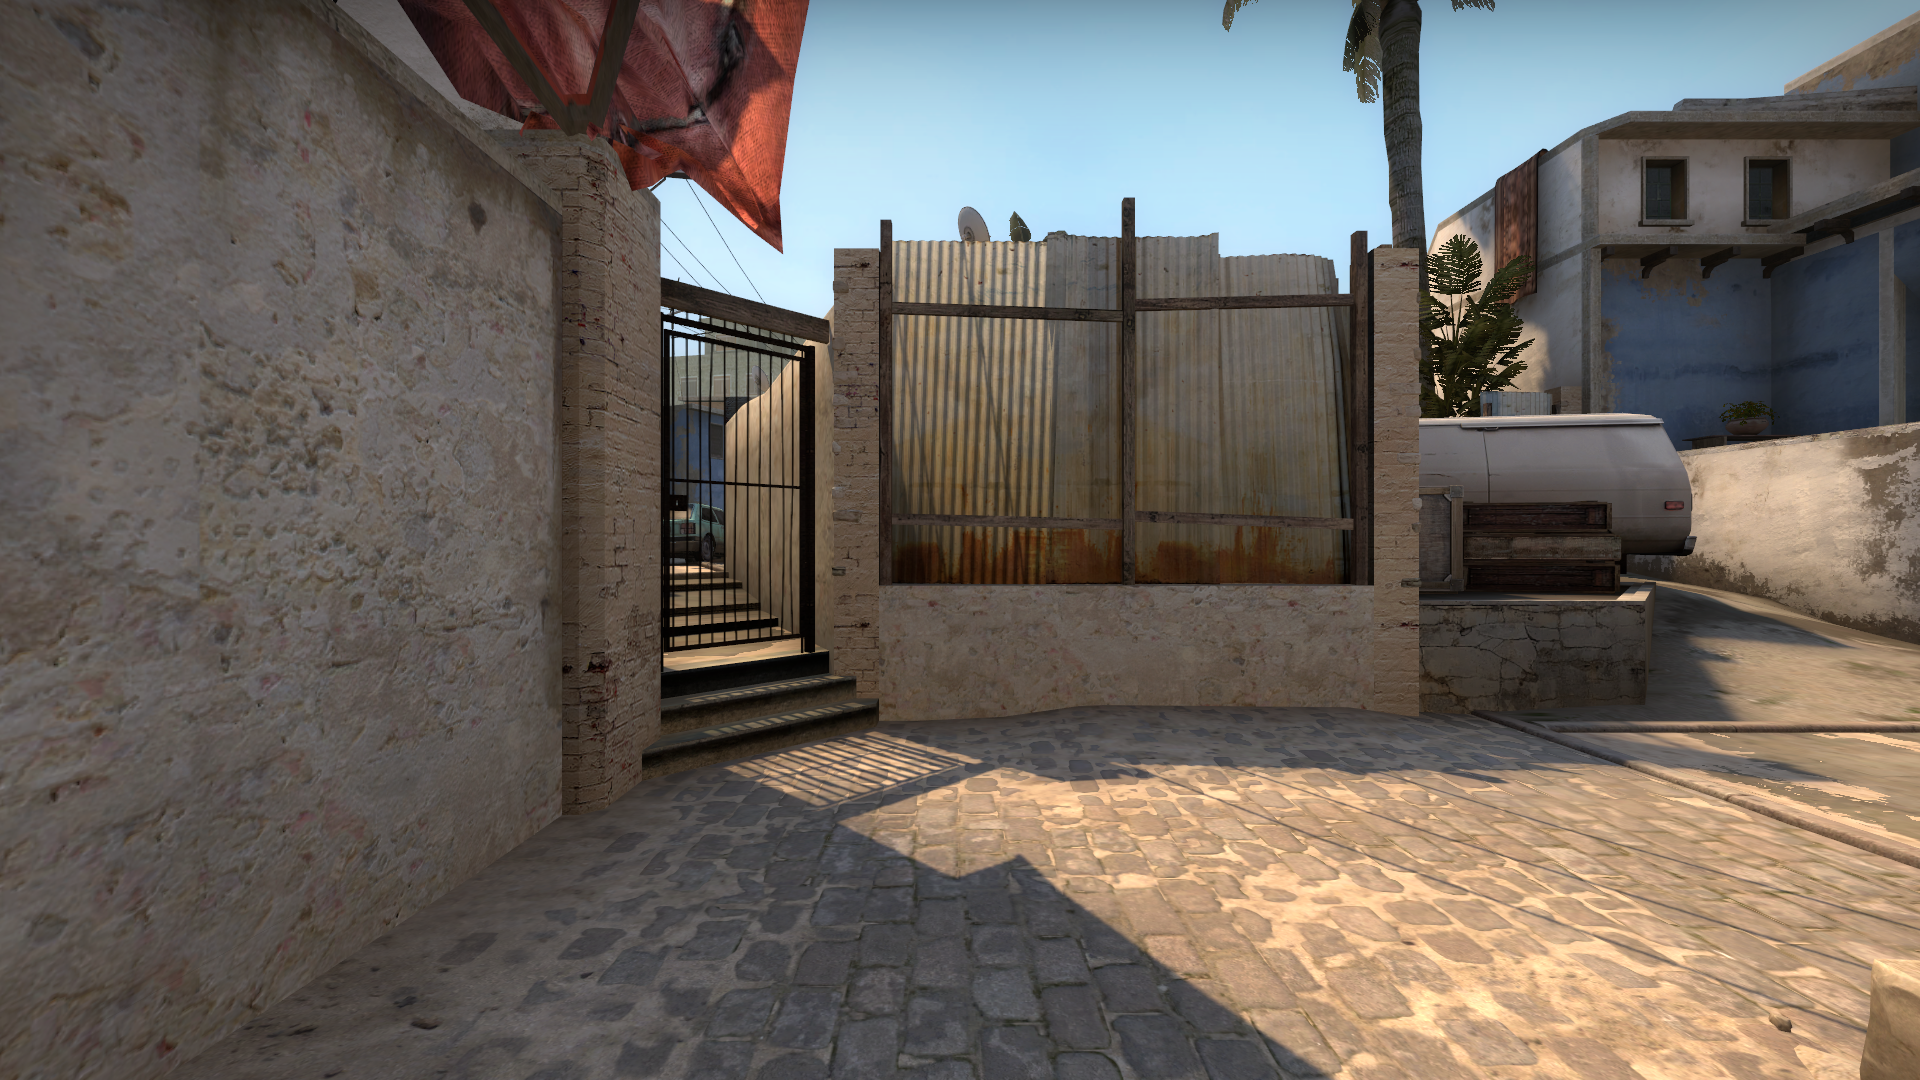
Map: de_mirage